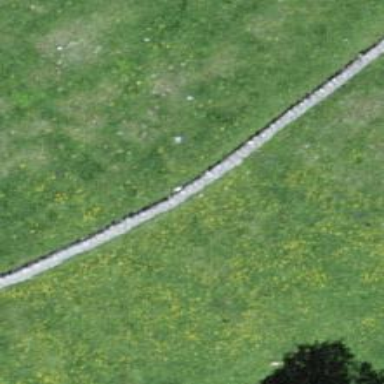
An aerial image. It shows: Dry stone wall barrier.